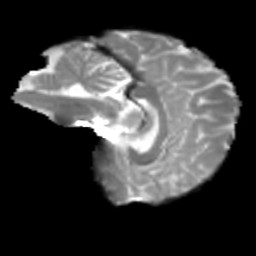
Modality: T2w
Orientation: sagittal
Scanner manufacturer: siemens
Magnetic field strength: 3 T
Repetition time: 4 s
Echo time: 0.0594 s